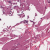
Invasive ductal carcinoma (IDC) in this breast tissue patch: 0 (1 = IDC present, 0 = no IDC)